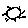
Label: sun